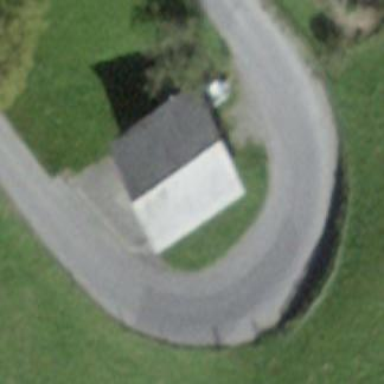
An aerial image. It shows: Garage building.